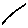
Label: line